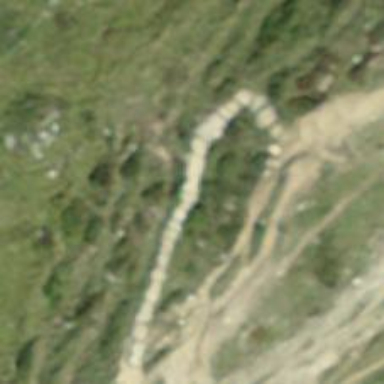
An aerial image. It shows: Steps made of rocks on the road.